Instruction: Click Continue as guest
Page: checkout
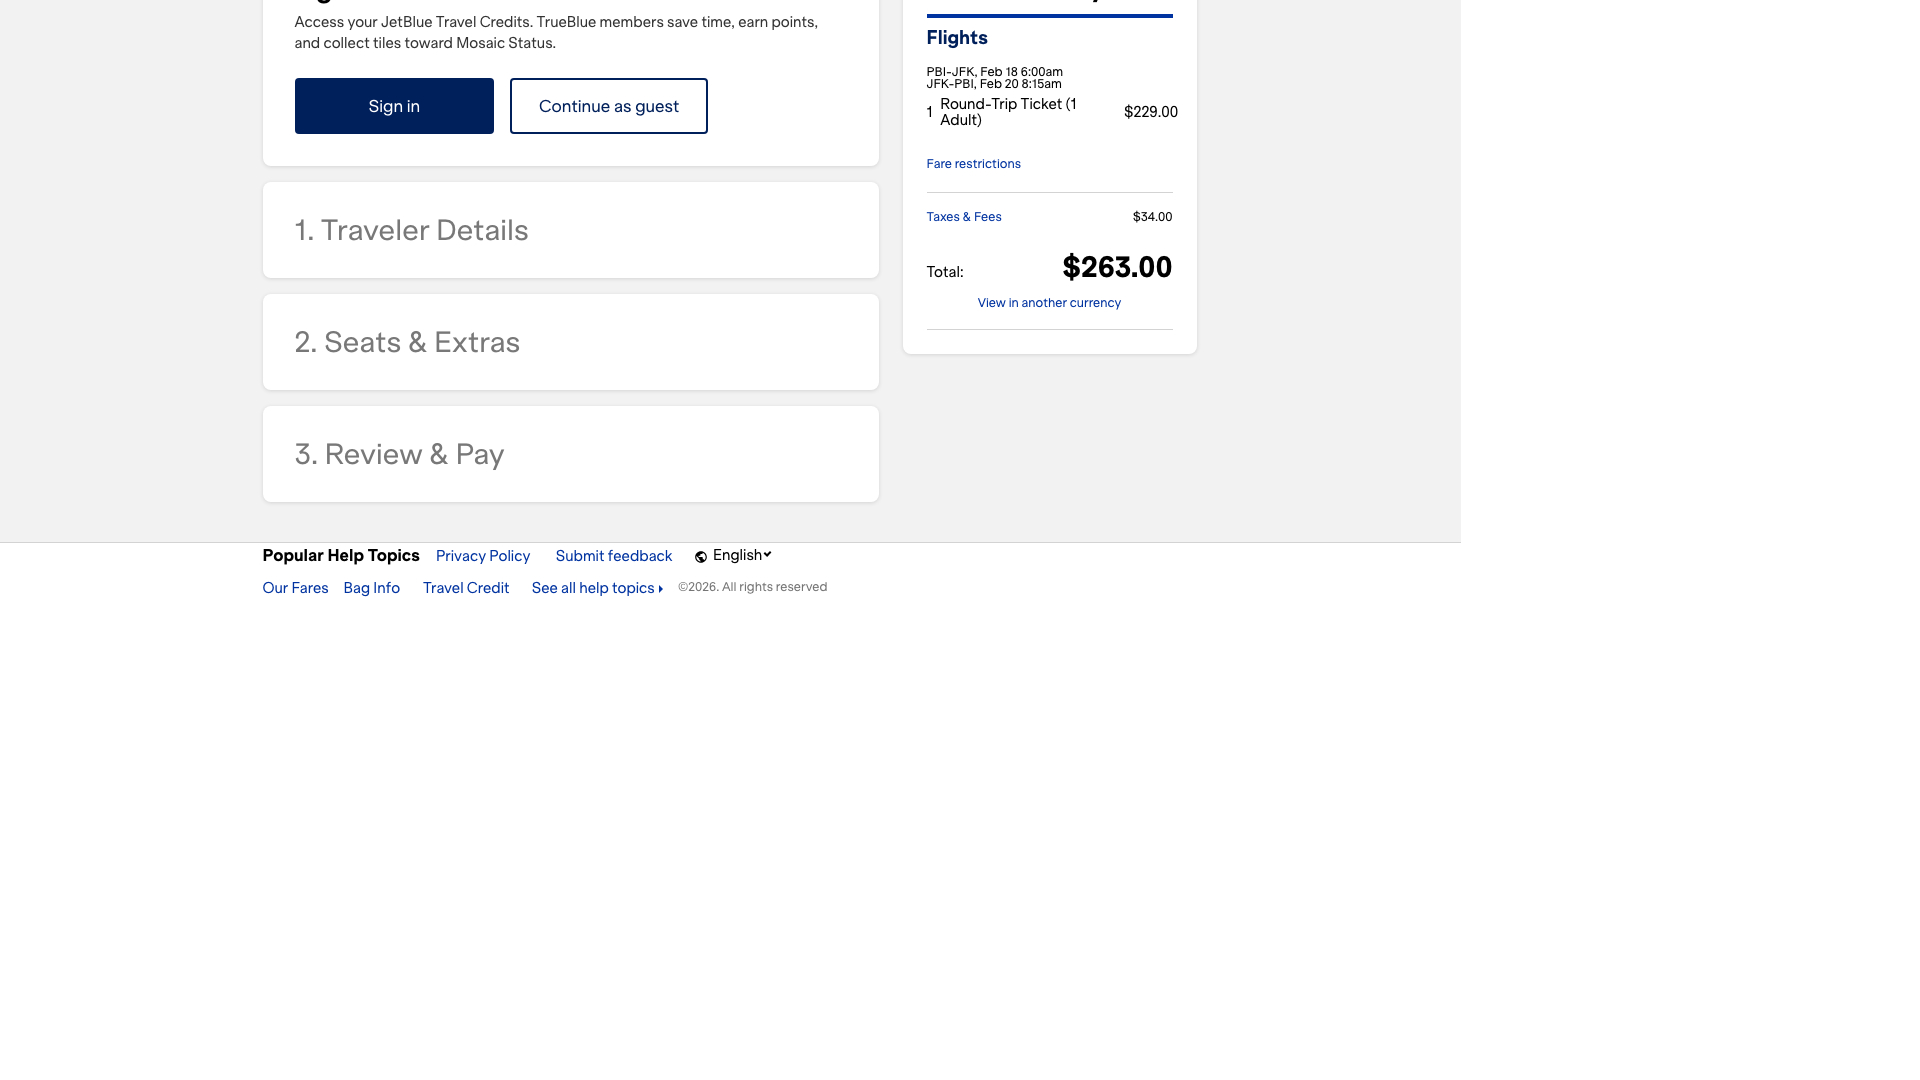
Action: click